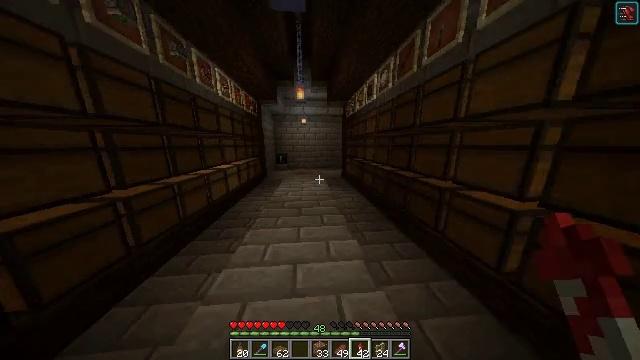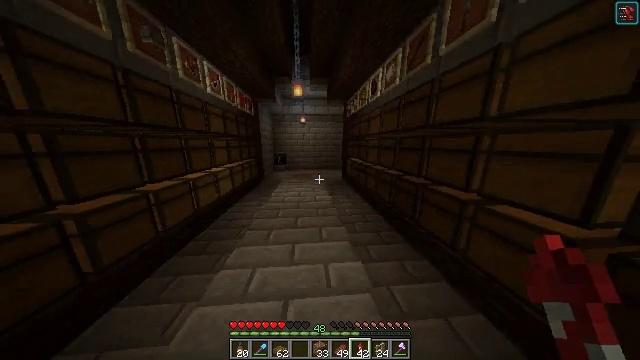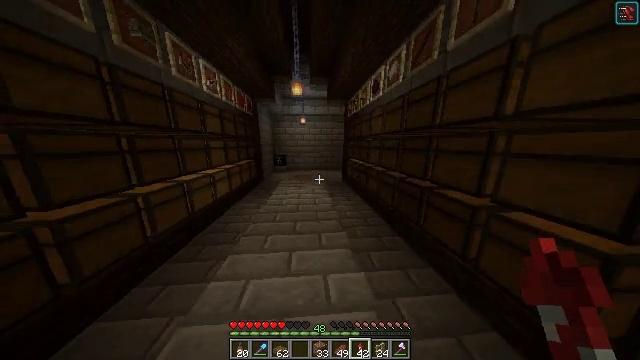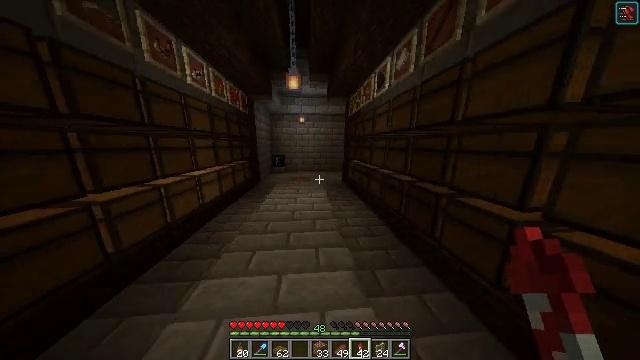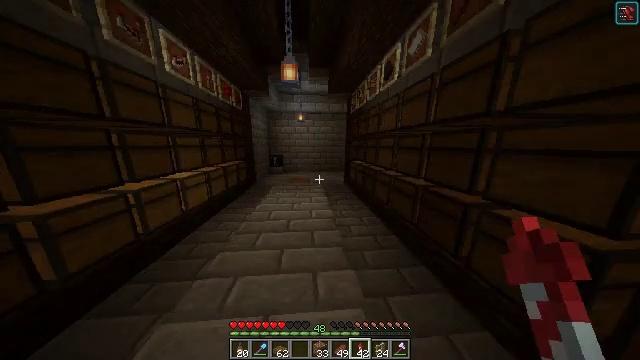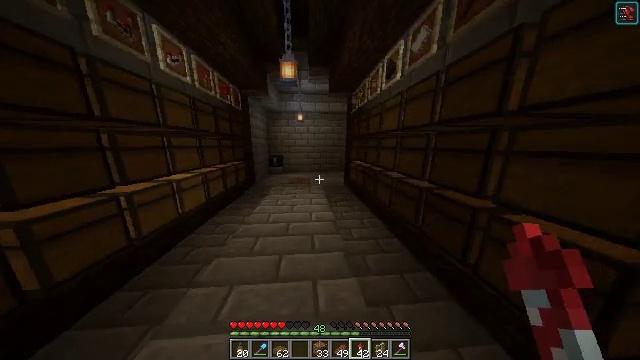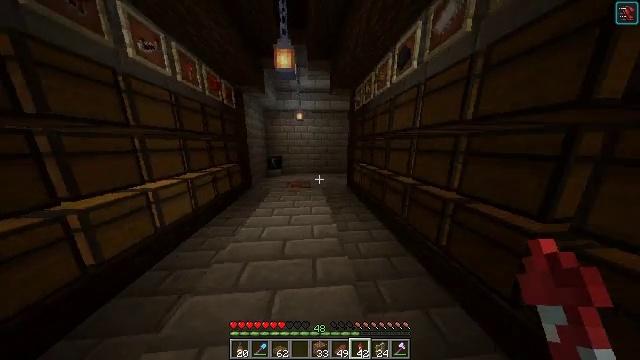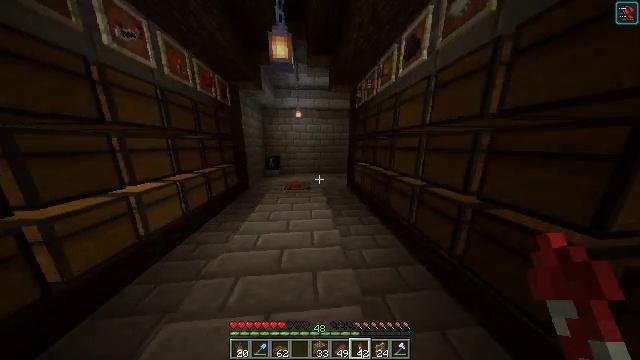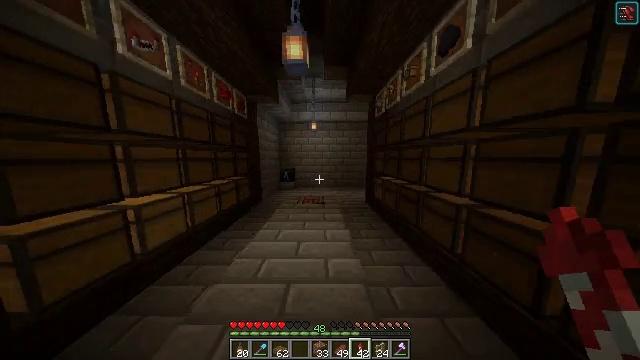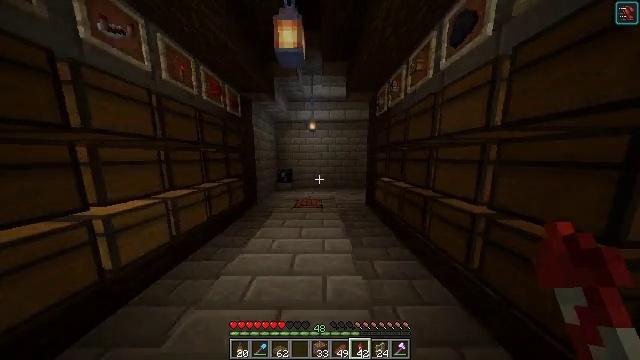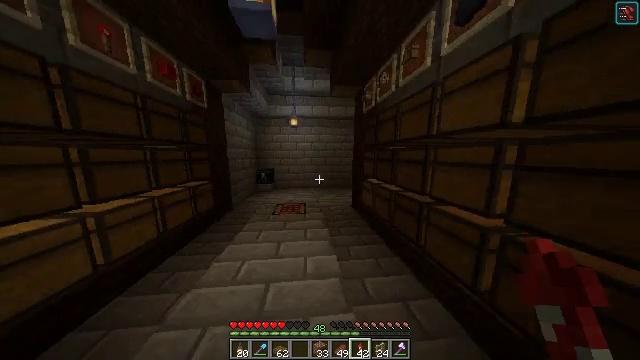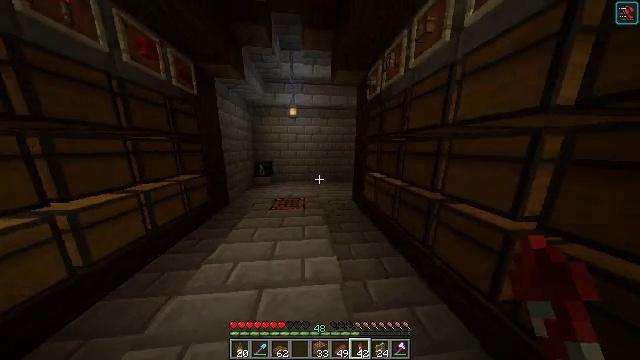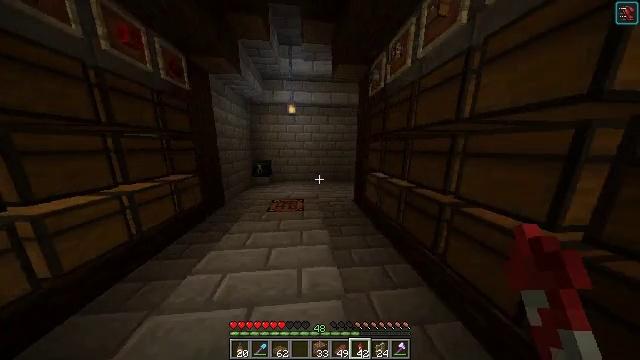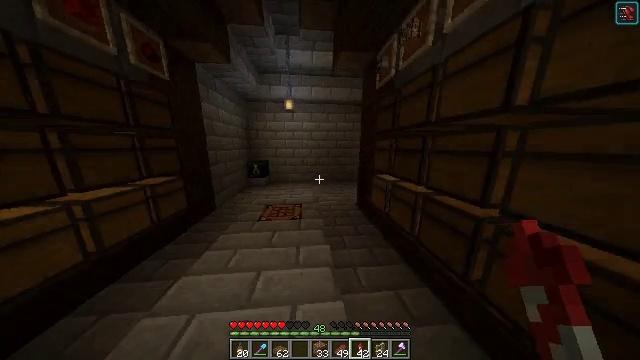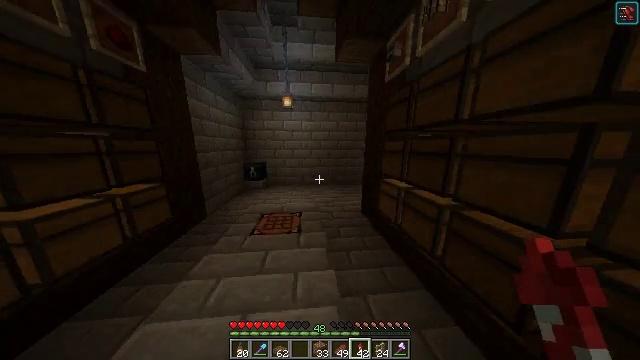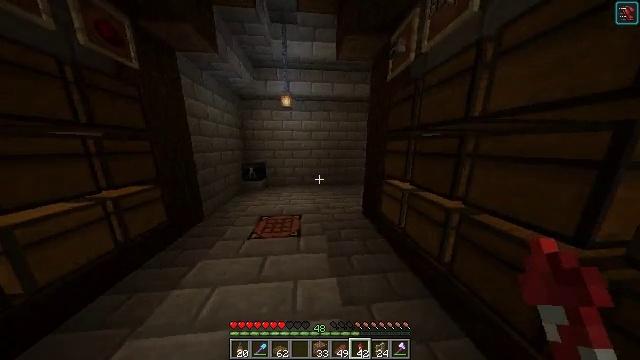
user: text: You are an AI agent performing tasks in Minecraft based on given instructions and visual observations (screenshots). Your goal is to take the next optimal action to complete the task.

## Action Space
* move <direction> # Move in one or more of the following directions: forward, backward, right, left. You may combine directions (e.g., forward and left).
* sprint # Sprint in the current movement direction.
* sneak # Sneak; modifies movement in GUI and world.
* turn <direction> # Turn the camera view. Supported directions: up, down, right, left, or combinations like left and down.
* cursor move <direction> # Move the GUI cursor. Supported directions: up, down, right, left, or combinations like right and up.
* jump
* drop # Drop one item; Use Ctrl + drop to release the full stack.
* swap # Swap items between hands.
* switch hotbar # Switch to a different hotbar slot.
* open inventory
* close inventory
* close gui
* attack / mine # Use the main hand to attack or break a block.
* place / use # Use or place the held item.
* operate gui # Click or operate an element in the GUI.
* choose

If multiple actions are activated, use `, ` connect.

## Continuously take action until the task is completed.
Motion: motion action
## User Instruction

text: Reclaim the spruce slab for later use.
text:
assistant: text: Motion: move forward
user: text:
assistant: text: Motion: move forward
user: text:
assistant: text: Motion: move forward
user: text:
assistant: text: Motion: move forward
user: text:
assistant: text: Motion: move forward
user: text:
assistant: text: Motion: move forward
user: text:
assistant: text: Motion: move forward
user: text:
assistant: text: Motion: move forward, turn left and up
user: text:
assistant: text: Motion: move forward
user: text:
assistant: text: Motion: move forward, turn right
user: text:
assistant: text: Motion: move forward, turn down
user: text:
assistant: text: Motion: move forward
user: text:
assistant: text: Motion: move forward
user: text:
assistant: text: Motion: move forward
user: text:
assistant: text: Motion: move forward
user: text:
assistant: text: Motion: move forward
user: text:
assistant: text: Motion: move forward, turn left
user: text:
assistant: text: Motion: move forward, turn left
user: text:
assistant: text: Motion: move forward
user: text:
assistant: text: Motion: move forward
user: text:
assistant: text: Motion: move forward
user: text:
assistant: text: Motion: move forward, turn right
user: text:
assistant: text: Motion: move forward, turn right
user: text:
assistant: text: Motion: move forward, turn right
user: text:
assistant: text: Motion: move forward, turn right
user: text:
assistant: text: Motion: move forward, turn right
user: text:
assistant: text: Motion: move forward, turn right
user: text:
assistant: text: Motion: move forward, turn right
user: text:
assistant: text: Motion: move forward, turn right
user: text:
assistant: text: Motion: move forward, turn right